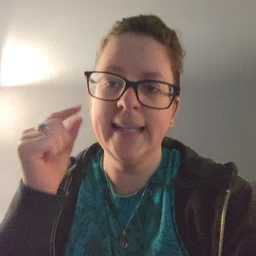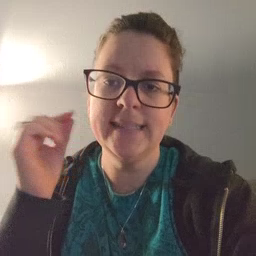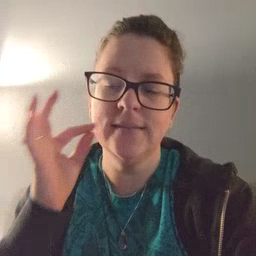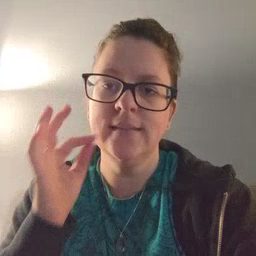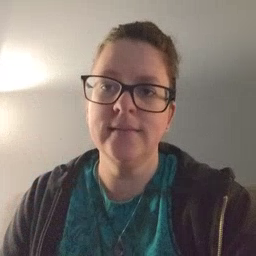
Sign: kitty